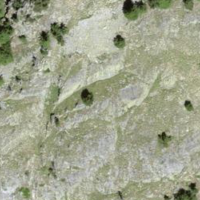
EUNIS habitat code: 48
Species observed at this site:
Capra ibex